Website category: sports
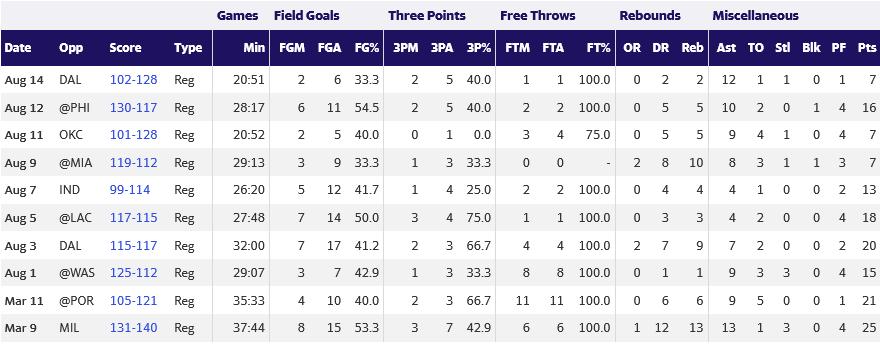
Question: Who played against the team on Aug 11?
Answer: OKC

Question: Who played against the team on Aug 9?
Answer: MIA

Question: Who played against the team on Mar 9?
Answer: MIL

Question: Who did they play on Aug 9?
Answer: MIA

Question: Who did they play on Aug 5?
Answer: LAC

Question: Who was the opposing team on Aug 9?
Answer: MIA

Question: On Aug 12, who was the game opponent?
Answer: PHI

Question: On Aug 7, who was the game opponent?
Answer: IND

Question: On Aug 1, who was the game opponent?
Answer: WAS

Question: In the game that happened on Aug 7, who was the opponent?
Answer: IND

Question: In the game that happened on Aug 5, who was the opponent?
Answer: LAC

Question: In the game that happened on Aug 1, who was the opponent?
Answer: WAS

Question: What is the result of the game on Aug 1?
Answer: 125-112

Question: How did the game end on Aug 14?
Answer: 102-128

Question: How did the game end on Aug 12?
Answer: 130-117

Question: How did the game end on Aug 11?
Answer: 101-128

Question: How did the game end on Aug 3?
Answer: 115-117

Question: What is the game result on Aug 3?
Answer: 115-117

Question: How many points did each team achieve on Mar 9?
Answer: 131-140

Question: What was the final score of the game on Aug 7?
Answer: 99-114

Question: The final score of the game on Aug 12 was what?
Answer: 130-117

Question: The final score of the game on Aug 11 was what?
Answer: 101-128

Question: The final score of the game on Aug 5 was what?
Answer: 117-115

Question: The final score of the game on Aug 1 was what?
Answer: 125-112

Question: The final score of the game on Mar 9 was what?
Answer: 131-140

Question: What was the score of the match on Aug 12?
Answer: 130-117

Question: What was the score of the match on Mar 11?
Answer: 105-121

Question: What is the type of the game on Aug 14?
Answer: Reg

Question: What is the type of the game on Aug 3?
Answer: Reg

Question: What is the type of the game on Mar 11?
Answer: Reg

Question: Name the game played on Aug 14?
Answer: Reg

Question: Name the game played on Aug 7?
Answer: Reg

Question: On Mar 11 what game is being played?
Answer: Reg

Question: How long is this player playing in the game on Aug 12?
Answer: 28:17

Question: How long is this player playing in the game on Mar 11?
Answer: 35:33

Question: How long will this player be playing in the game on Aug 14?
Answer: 20:51

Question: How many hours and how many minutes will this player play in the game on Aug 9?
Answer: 29:13

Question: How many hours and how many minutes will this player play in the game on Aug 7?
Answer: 26:20

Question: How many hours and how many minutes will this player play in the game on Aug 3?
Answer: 32:00

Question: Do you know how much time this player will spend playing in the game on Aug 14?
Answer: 20:51

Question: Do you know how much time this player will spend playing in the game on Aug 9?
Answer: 29:13

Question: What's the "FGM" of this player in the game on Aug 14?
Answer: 2

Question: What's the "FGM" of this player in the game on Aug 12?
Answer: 6

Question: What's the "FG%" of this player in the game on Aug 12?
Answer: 54.5

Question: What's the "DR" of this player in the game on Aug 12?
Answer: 5

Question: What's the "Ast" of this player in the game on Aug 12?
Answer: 10

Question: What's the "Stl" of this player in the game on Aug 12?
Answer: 0

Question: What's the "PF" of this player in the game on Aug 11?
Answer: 4

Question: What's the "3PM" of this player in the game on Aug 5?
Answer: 3

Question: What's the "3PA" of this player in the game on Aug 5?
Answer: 4

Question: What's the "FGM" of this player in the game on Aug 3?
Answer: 7

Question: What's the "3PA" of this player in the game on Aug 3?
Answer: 3

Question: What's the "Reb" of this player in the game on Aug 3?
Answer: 9

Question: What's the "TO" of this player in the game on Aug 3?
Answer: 2

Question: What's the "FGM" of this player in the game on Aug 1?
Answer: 3

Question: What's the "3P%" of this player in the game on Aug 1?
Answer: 33.3

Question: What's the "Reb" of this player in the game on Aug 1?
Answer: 1

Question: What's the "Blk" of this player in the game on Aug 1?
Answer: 0

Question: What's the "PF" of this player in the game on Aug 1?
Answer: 4

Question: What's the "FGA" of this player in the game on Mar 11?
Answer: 10

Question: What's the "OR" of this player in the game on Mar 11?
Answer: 0

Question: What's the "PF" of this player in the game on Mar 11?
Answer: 1

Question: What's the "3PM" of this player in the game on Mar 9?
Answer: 3

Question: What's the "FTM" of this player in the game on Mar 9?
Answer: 6